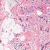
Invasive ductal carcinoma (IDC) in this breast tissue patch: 0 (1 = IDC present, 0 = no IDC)